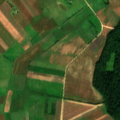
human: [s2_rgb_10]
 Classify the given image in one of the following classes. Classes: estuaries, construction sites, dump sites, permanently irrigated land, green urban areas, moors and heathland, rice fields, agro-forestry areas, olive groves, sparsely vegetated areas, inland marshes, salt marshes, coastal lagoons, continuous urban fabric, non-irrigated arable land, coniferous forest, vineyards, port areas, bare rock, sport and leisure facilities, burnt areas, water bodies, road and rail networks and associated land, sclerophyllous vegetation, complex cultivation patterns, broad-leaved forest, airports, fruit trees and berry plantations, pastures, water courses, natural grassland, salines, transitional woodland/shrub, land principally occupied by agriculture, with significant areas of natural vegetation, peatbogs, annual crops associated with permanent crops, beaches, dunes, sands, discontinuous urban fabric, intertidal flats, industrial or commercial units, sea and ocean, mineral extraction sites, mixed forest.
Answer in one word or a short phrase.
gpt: non-irrigated arable land, pastures, complex cultivation patterns, broad-leaved forest